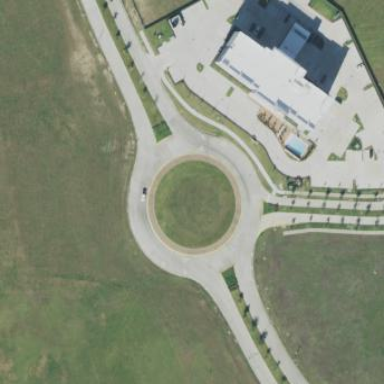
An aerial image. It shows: Tertiary road leading to roundabout.